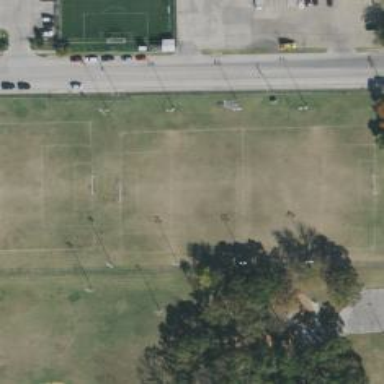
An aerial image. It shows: Soccer pitch for leisureland activities.